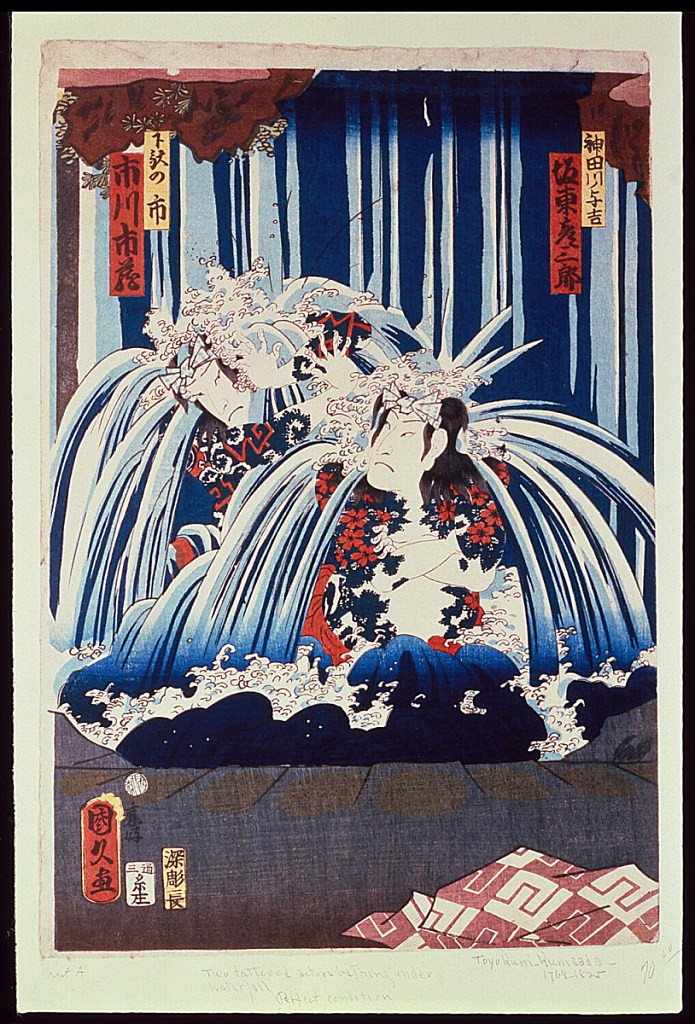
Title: Two Tattooed Actors (Ichickawa Ichiyoshi and Bando Hikosaburo) Bathing Under a Waterfall
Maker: Toyokuni Kunisada, Japan, 1768–1825
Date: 1862
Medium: Woodcut on paper
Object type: Print
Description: The image depicts two men crouching under waterfalls. The man in front crosses his arms and wears blue with red flowers; the man behind holds his hands up defending his face and wears blue with red zigzags. There are banners in Japanese on the upper left, upper right, and lower left of the image.